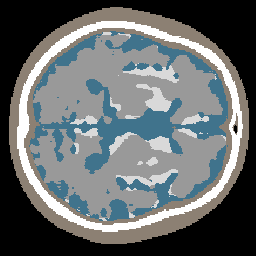
Label: no_lesion